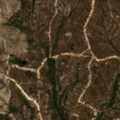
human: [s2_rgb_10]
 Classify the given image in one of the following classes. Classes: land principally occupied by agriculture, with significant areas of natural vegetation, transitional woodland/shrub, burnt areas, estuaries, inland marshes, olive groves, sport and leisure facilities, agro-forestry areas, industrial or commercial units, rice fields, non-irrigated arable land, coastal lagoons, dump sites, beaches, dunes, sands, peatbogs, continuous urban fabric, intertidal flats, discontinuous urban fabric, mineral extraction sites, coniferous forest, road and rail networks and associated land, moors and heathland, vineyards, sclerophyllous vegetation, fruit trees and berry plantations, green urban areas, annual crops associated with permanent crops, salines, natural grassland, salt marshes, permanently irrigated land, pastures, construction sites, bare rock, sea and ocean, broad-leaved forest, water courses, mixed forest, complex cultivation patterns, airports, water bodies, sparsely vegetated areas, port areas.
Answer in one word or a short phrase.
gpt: broad-leaved forest, mixed forest, transitional woodland/shrub